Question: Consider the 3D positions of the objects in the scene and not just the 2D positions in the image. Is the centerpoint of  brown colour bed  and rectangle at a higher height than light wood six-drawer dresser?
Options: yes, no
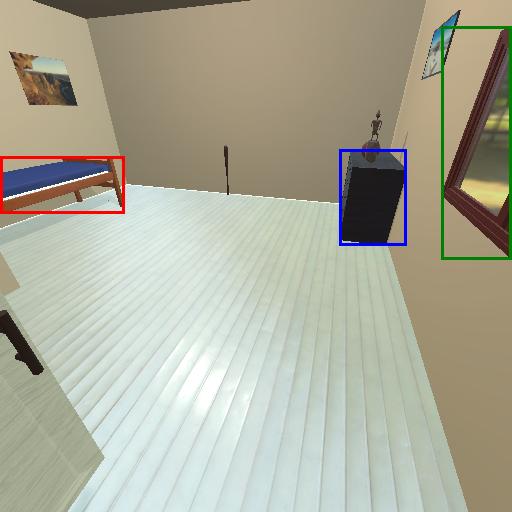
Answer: yes